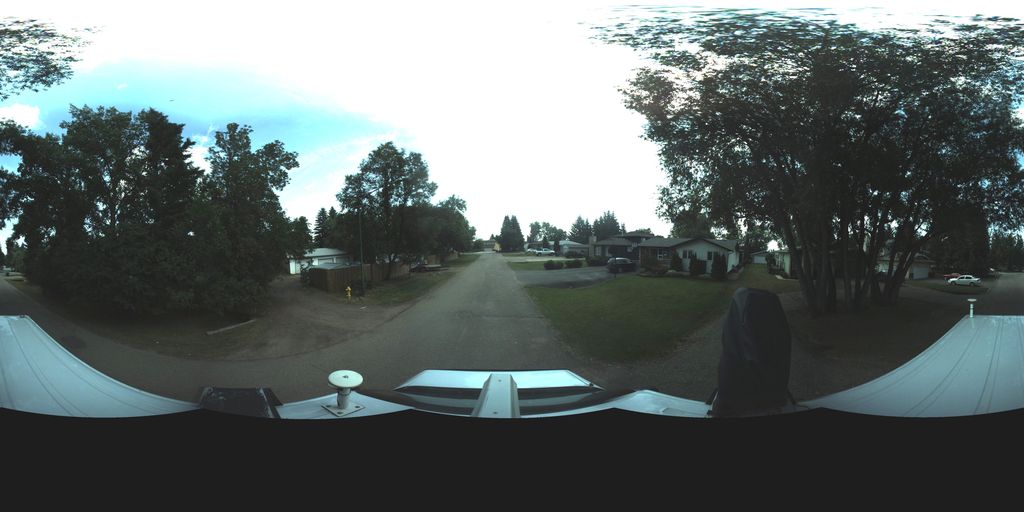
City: saskatoon